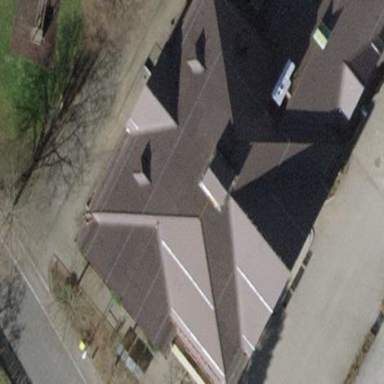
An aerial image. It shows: Beige building with hipped roof oriented along the structure.